Герметичный сосуд полностью заполнен водой и сообщается с атмосферой через трубку $T$ (см. рисунок).  Кран $K$ открывают.
За какое время $t$ поверхность воды в сосуде опустится до нижнего края трубки $T$? Внутренний радиус сосуда $R=10~см$, внутренний радиус трубки с краном $r=2~мм$. Расстояние от нижнего конца трубки $T$ до верха сосуда $h=20~см$, а до трубки с краном $H=5~см$. Объемом трубки $T$ по сравнению с объемом вытекшей за время $t$ воды пренебречь.
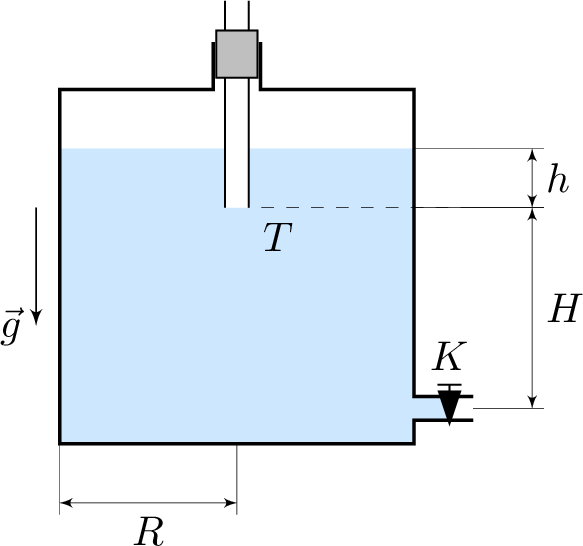
Решение: После открытия крана трубка $T$ быстро заполняется воздухом и давление на уровне конца трубки будет оставаться постоянным и равным атмосферному. Скорость истечения воды из трубки с краном равна $v=\sqrt{2 g H}=\mathrm{const}$. Объем воды, вытекшей из сосуда, равен объему воды, протекшей через трубку с краном:$$\pi R^{2} h=v \pi r^{2} t,$$откуда$$t=\frac{R^{2} h}{r^{2} \sqrt{2 g H}} \approx 500~с.$$
Ответ: $$ t=\frac{R^{2} h}{r^{2} \sqrt{2 g H}} \approx 500~с. $$
Темы:
T, Гидродинамика, Всероссийские, Уравнение Бернулли